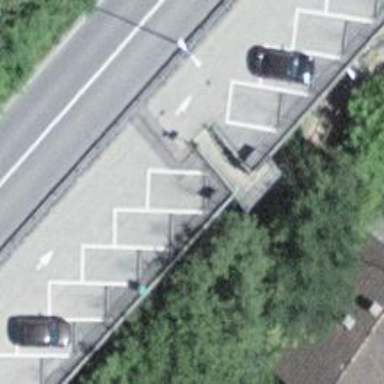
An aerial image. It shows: Road with steps.